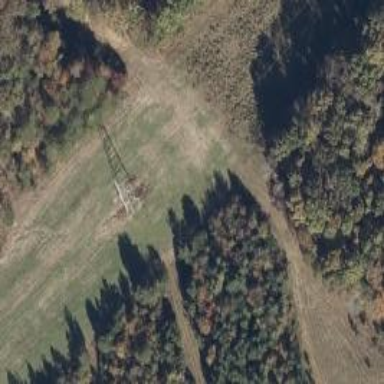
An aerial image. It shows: Power tower.